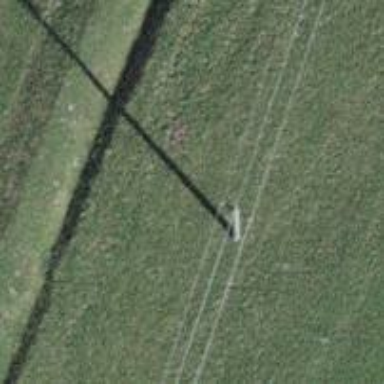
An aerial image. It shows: Power pole.